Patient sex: M
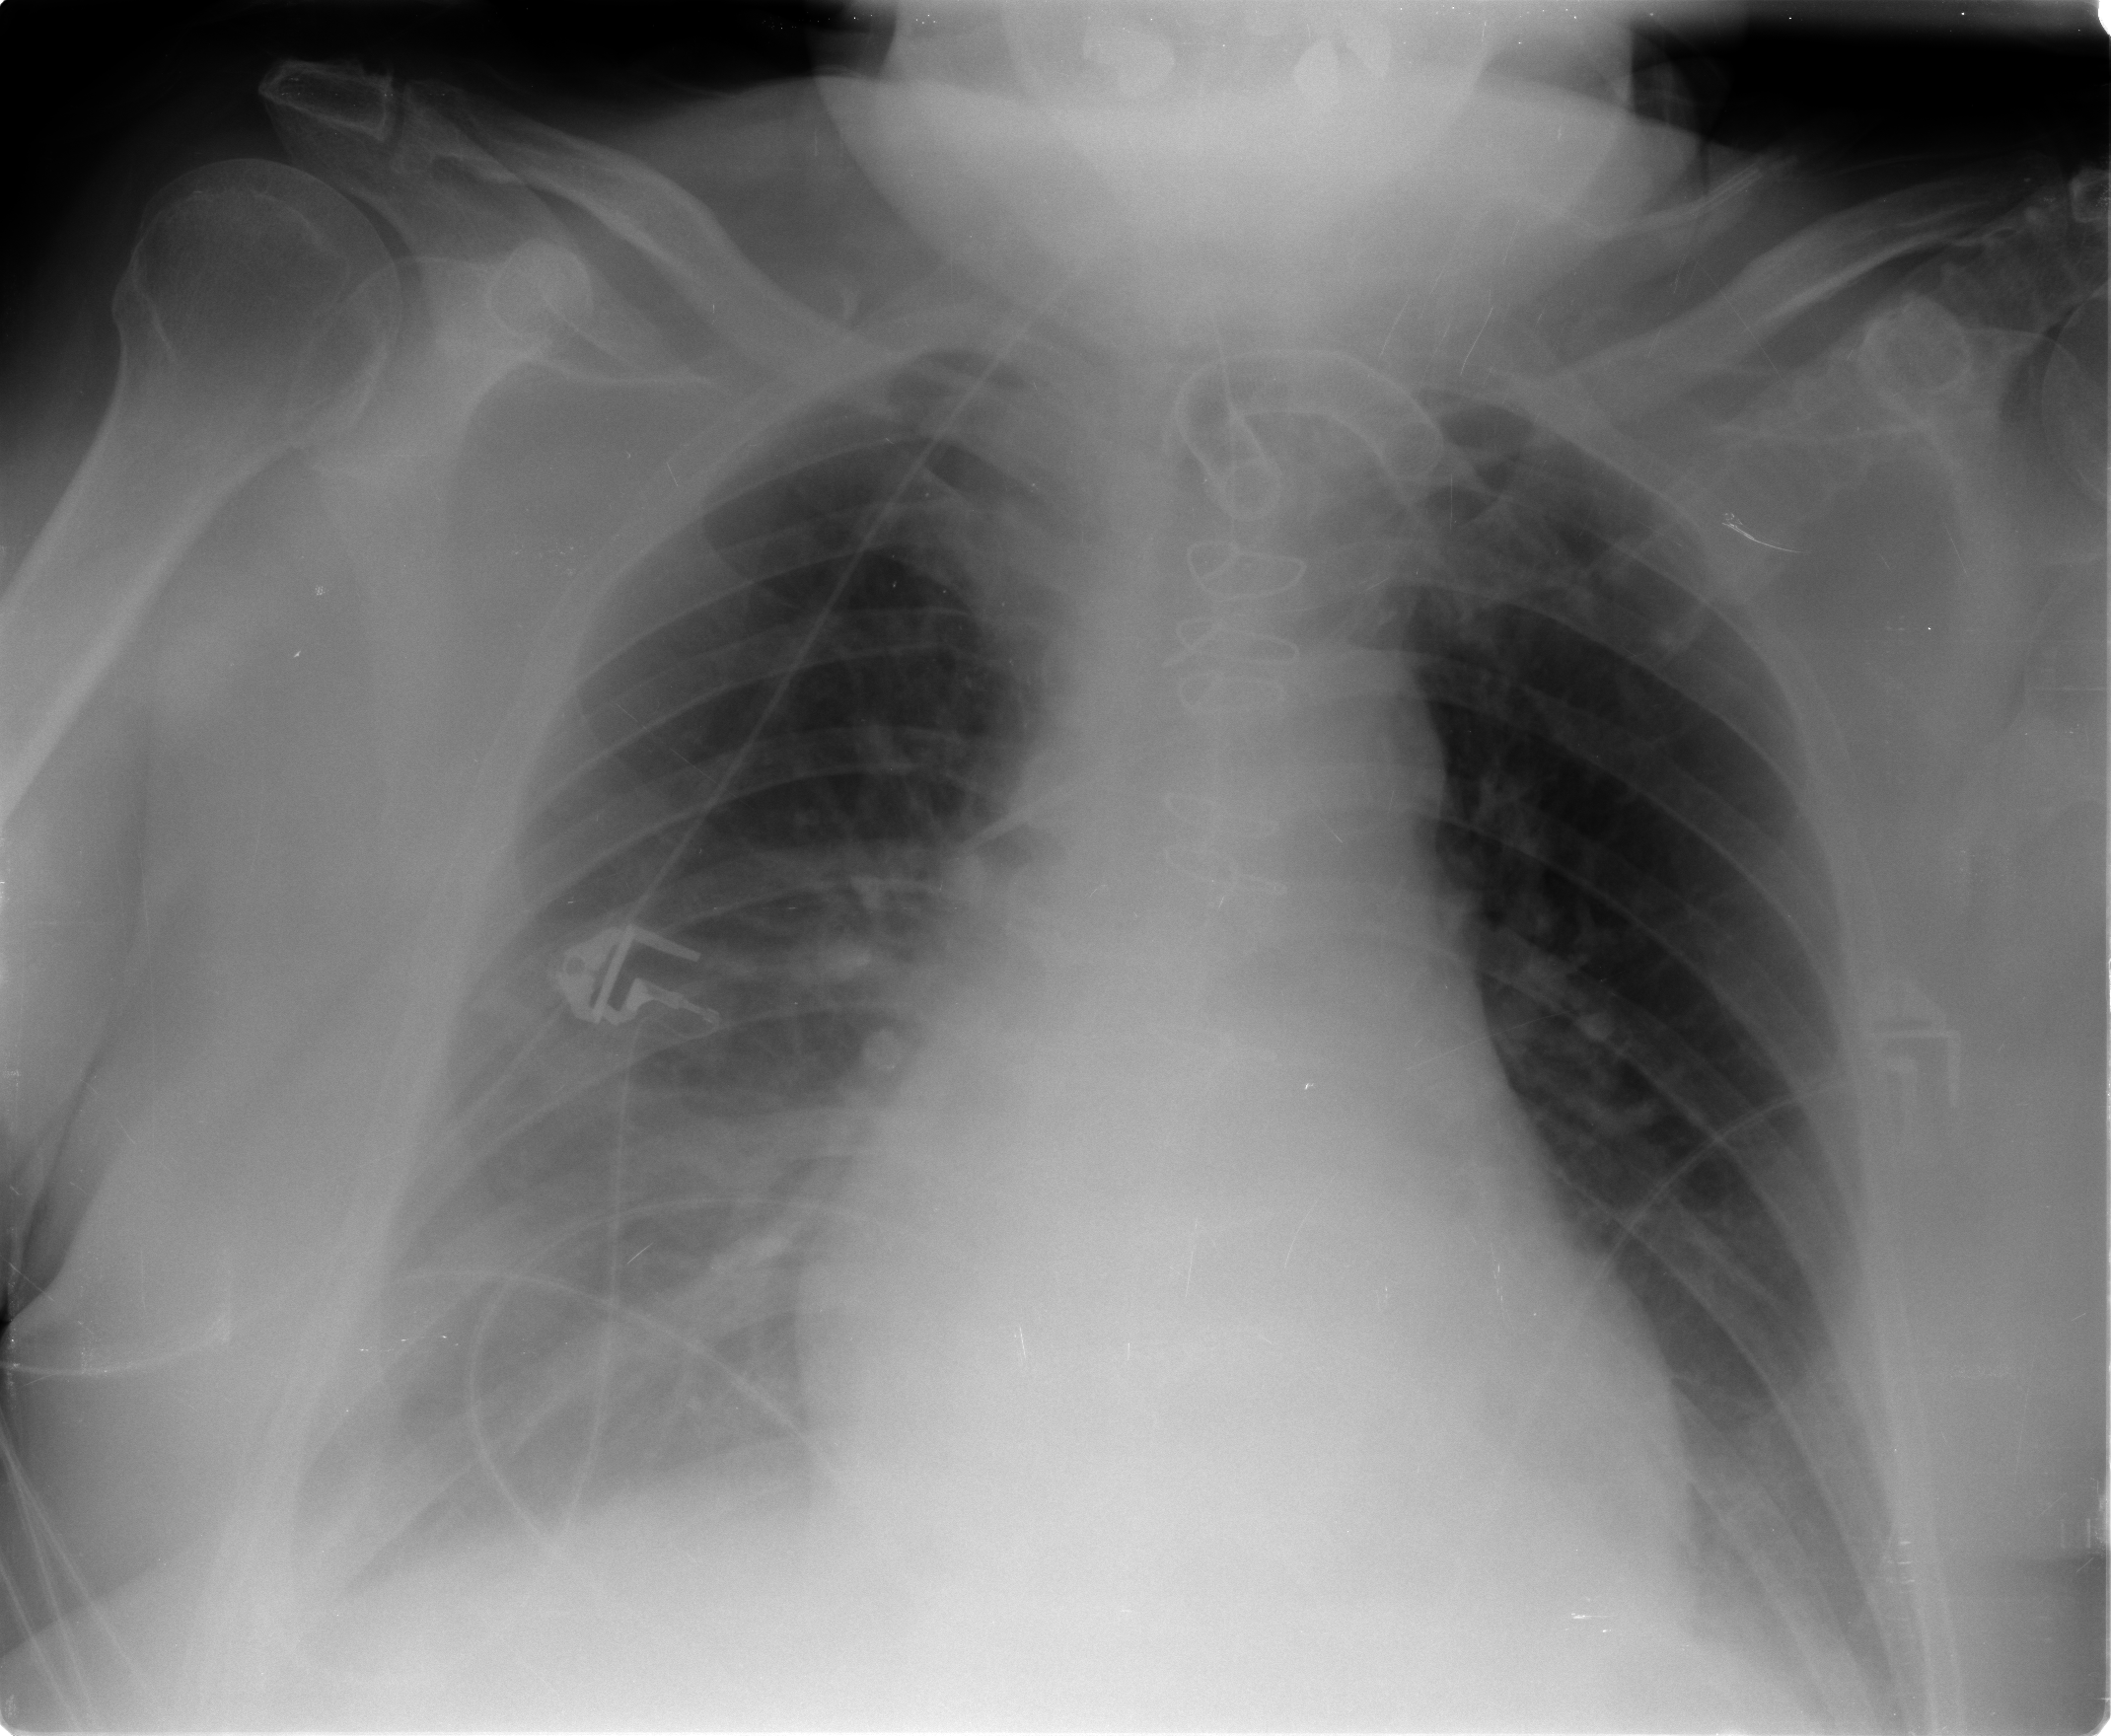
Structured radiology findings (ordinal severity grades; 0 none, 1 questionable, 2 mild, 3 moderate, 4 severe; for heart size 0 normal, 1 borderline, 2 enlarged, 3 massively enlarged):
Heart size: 2
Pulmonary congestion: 1
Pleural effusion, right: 3
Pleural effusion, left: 2
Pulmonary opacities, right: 1
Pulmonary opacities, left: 0
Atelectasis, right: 2
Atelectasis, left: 1